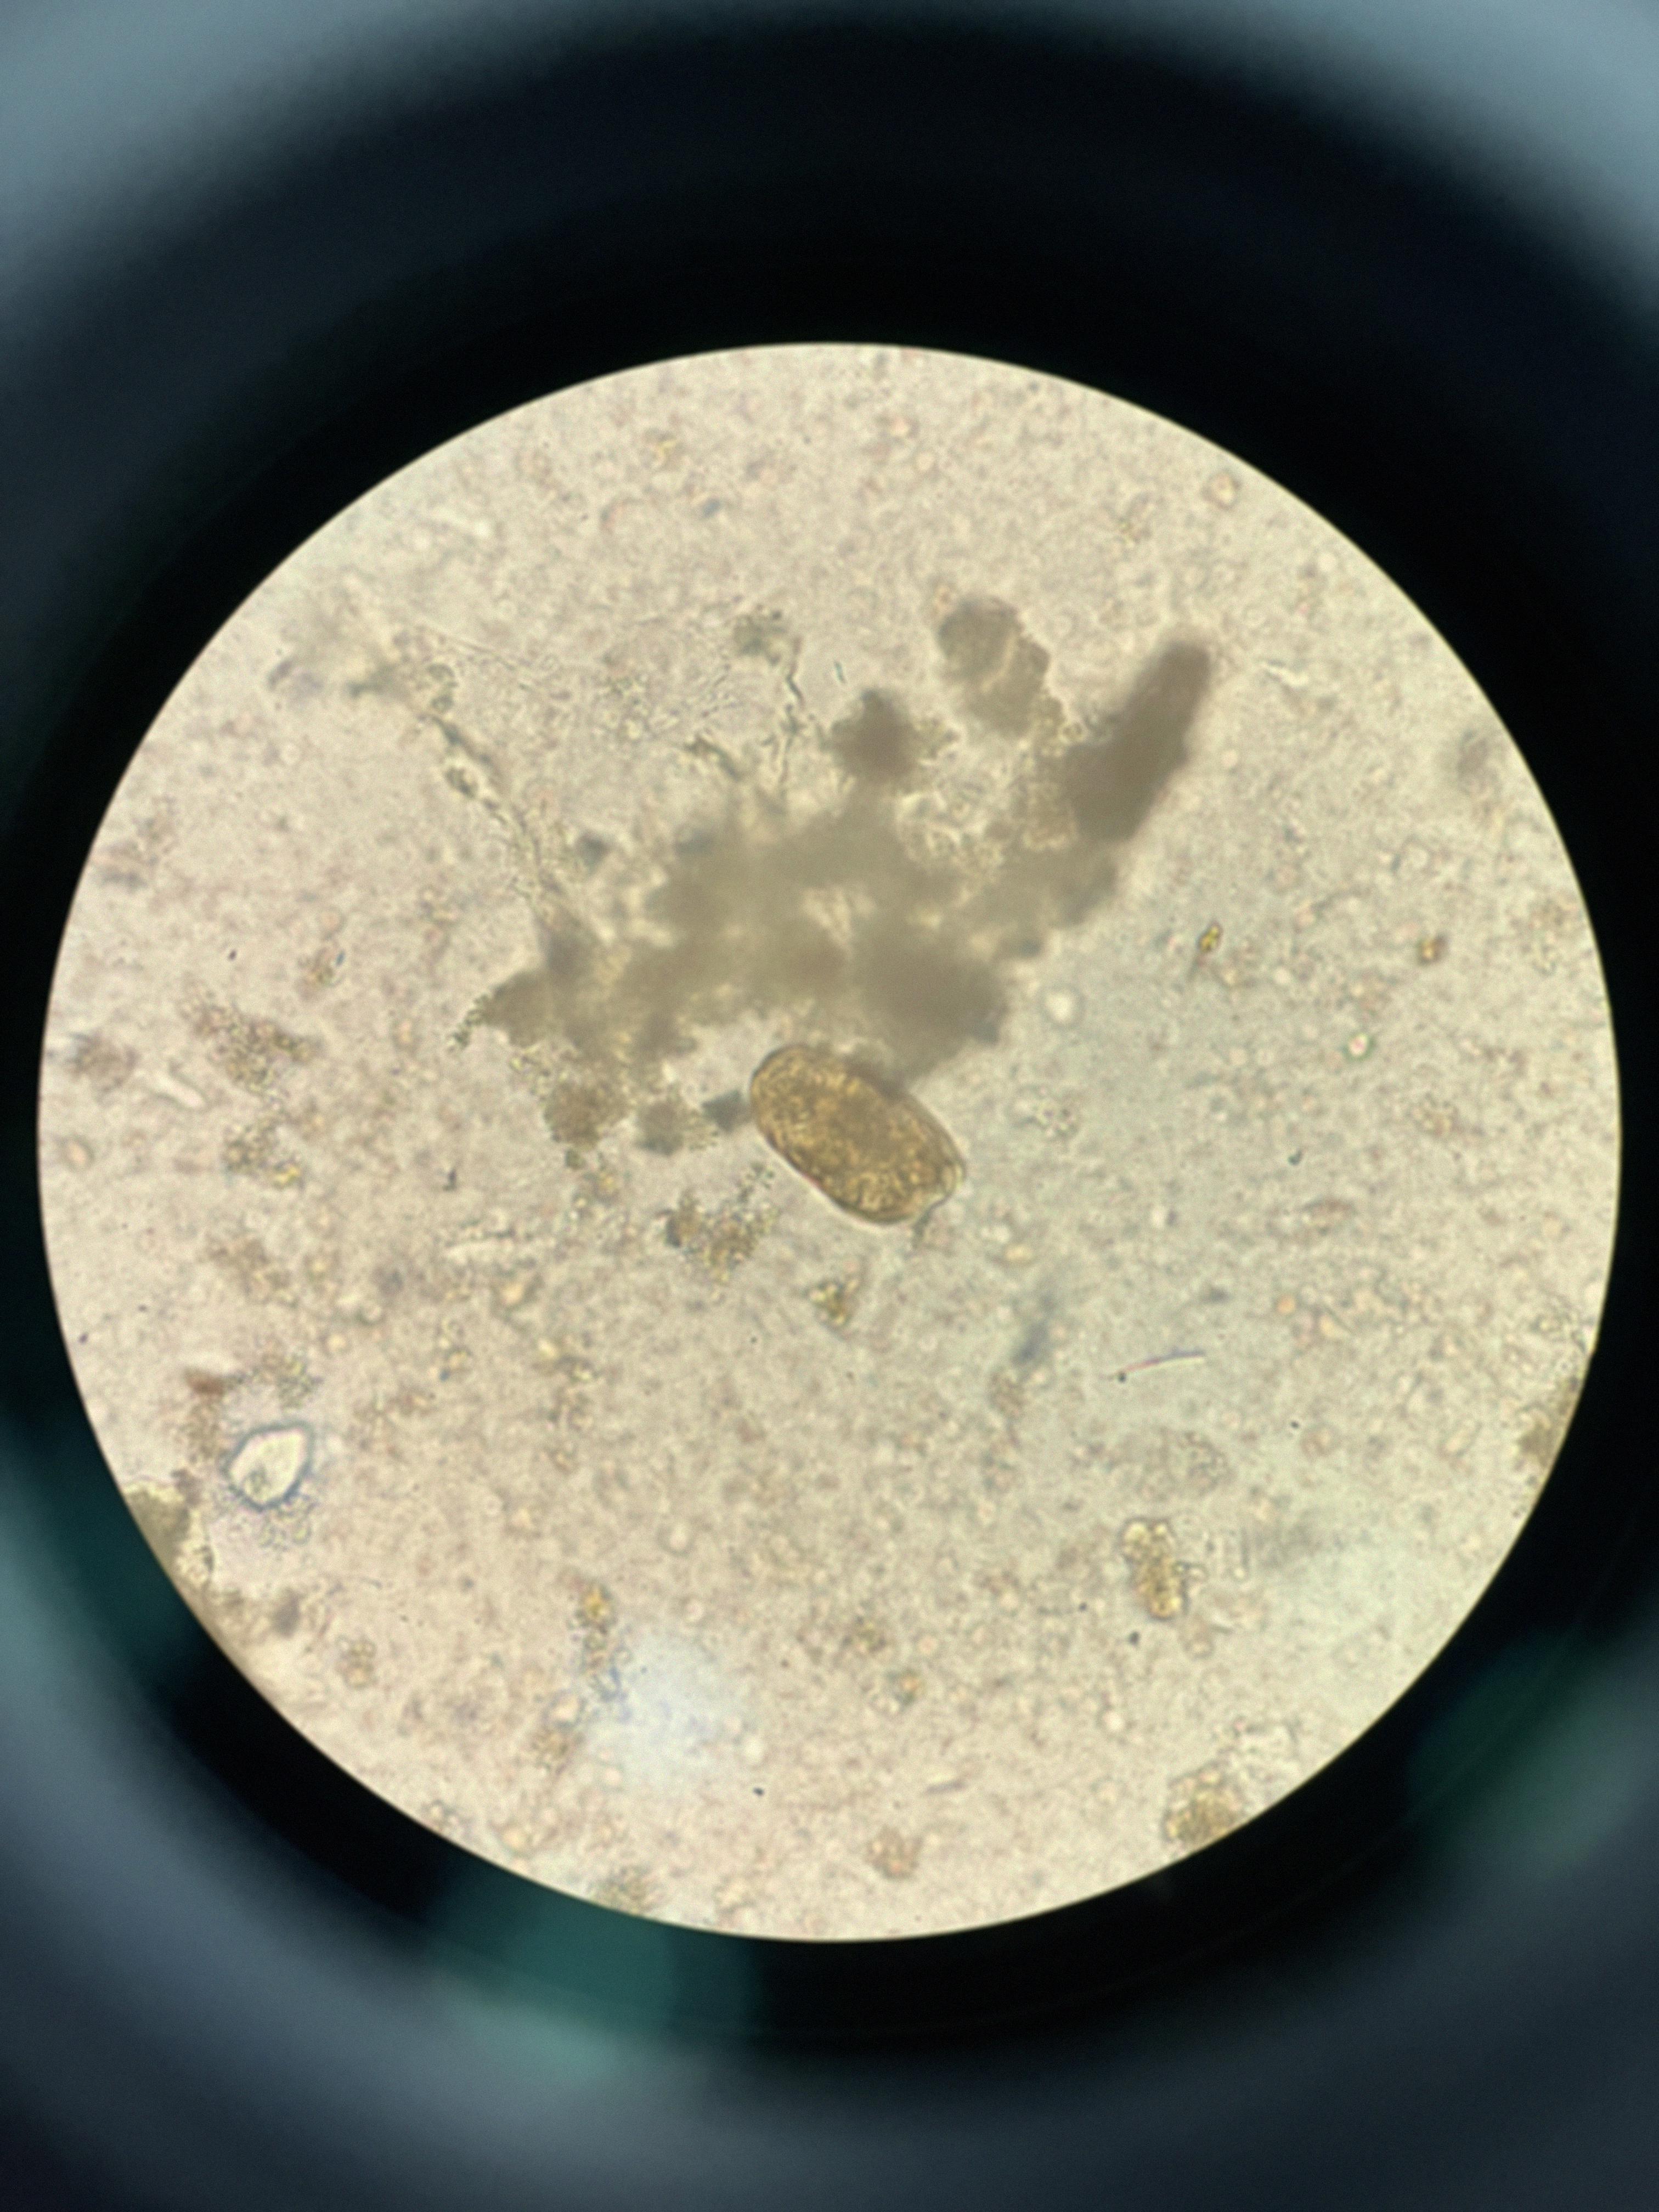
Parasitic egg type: Paragonimus spp